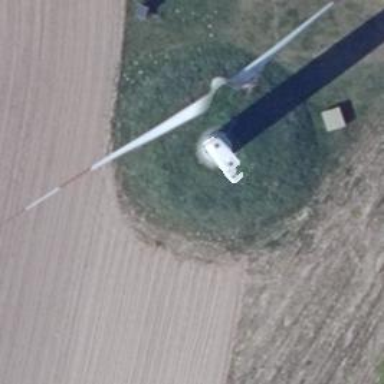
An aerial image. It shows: Wind generator powered by wind turbine.